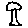
Label: tree